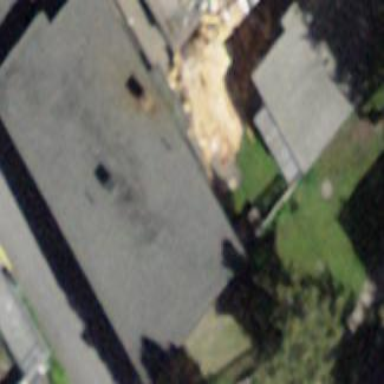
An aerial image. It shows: Building with flat roof.